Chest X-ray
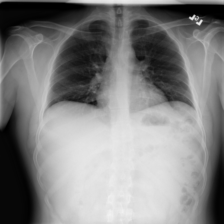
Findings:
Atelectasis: negative
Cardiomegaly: negative
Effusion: negative
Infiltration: negative
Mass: negative
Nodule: negative
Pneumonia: negative
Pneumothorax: negative
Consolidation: negative
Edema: negative
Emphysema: negative
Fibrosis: negative
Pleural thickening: negative
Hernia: negative